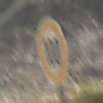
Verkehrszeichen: Geschwindigkeit100
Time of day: MorningAfternoon
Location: Outdoor (Nature)
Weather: PartlyCloudy
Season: NotSpecified
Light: Natural